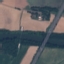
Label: Highway